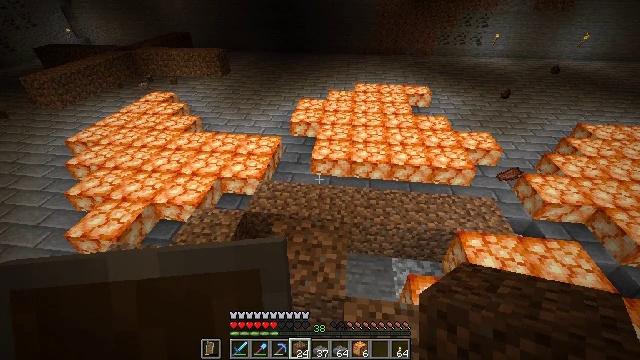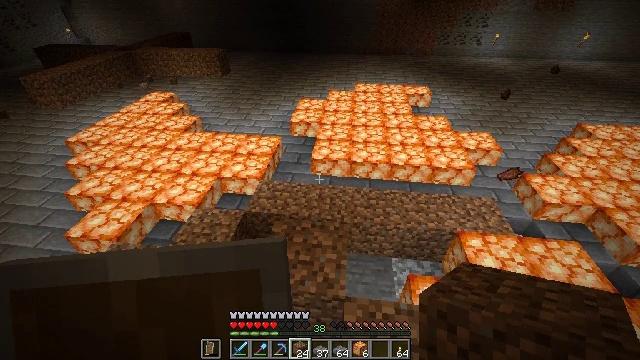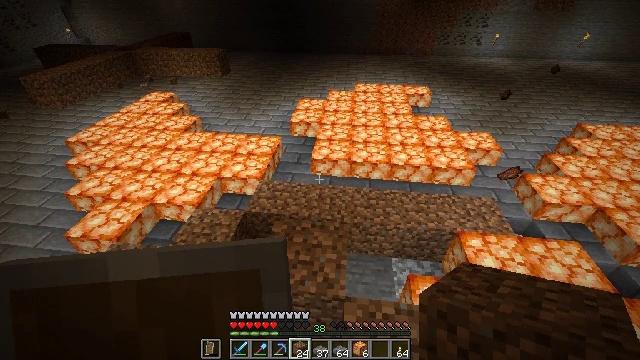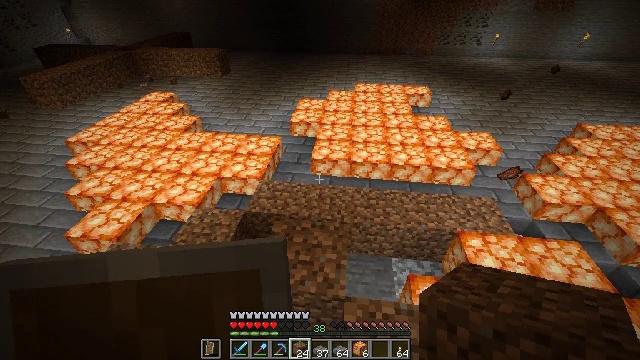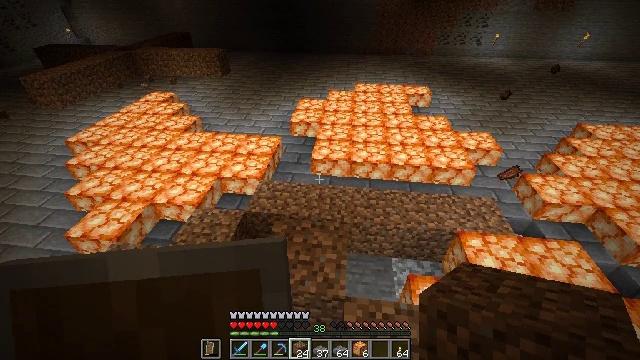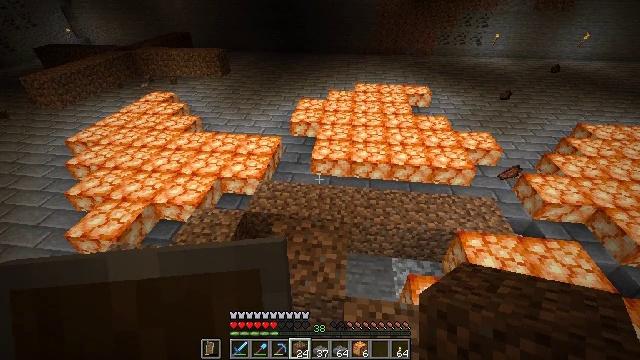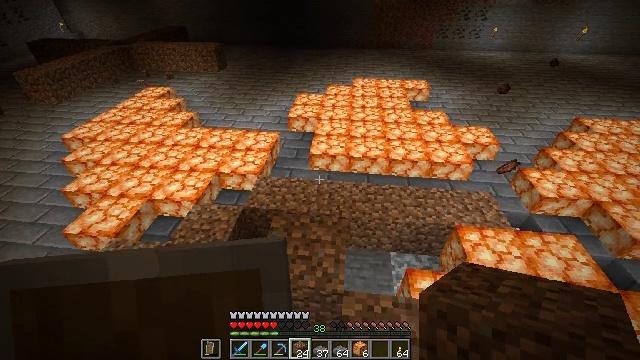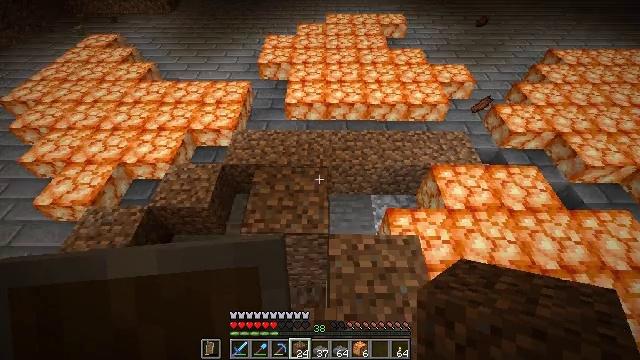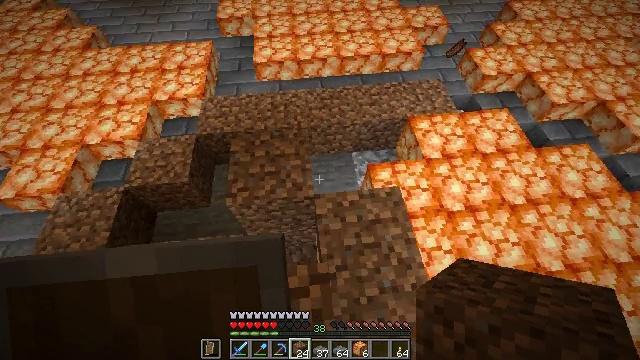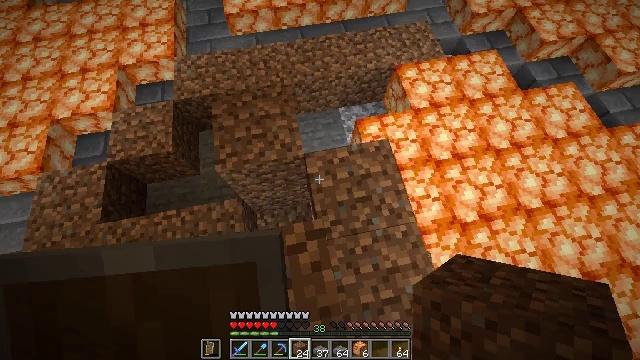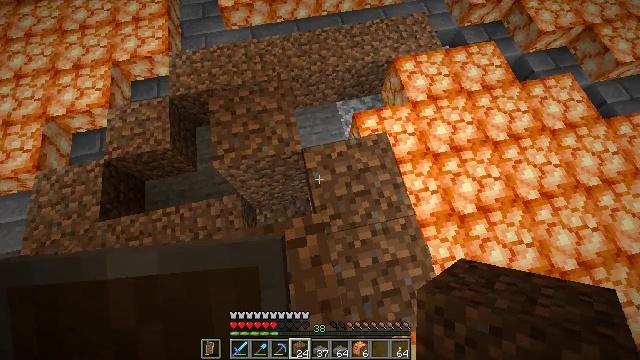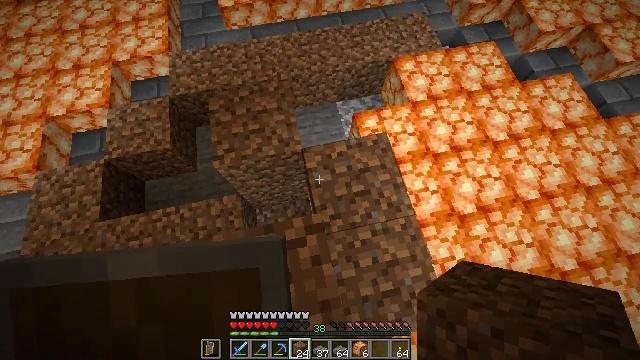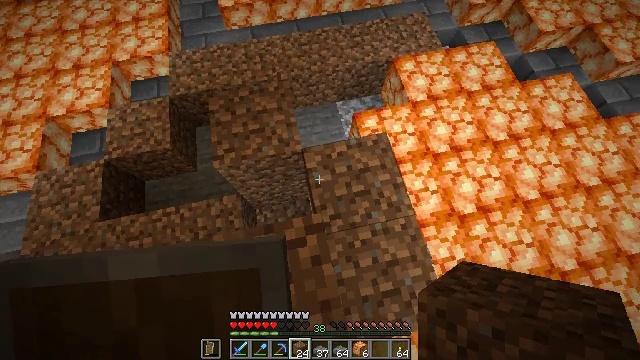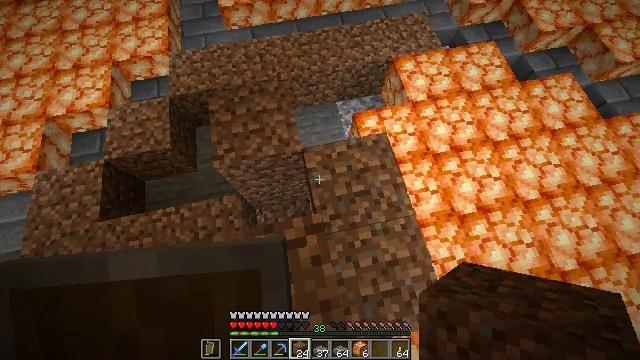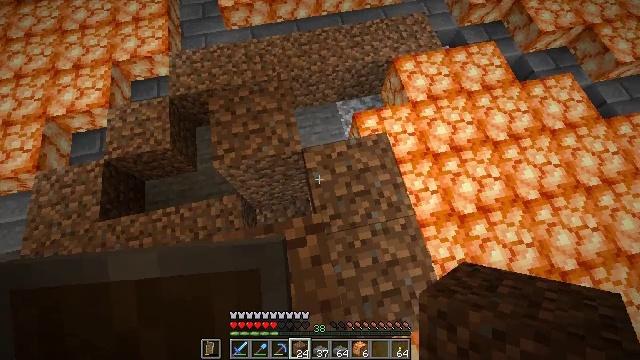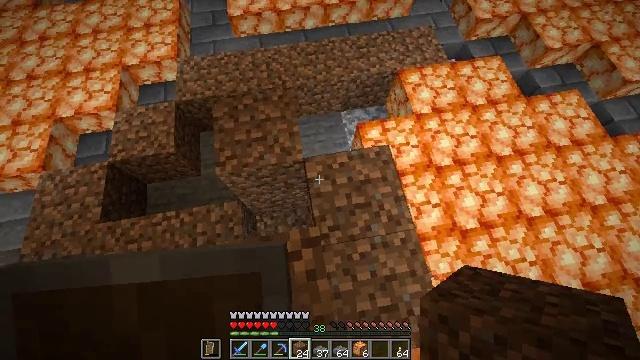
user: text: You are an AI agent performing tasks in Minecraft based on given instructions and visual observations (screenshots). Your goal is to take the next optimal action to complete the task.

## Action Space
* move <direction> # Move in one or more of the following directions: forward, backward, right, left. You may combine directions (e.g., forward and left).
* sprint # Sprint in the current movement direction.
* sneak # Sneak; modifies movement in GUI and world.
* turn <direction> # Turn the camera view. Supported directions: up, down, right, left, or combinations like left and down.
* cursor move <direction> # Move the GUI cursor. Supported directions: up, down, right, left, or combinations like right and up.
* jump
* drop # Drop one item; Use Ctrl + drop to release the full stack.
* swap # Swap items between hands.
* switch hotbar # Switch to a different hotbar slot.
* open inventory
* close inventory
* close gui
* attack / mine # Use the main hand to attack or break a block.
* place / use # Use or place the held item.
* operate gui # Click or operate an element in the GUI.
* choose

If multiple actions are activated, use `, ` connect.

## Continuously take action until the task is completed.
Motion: motion action
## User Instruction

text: Retrieve shroomlight for lighting purposes.
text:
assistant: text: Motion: no_op
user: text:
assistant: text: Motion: no_op
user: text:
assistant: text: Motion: no_op
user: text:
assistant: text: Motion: no_op
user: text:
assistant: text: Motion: no_op
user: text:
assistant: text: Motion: turn down
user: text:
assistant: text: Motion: turn right and down
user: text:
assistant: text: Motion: turn right and down
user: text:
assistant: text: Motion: turn right and down
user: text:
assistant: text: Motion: turn down
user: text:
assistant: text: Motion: no_op
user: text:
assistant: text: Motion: no_op
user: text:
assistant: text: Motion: no_op
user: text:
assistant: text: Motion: no_op
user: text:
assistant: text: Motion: move forward and move right, turn left and up
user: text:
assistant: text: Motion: move forward and move right, turn left and up
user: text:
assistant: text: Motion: move forward and move right, turn left and up
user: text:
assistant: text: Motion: move forward, turn left and up
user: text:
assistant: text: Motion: turn left and up
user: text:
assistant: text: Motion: no_op
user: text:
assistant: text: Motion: no_op
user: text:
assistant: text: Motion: turn up
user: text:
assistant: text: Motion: no_op
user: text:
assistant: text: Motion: no_op
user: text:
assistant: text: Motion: no_op
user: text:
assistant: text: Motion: no_op
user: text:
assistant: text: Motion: no_op
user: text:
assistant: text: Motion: no_op
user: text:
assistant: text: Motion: no_op
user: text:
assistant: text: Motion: no_op